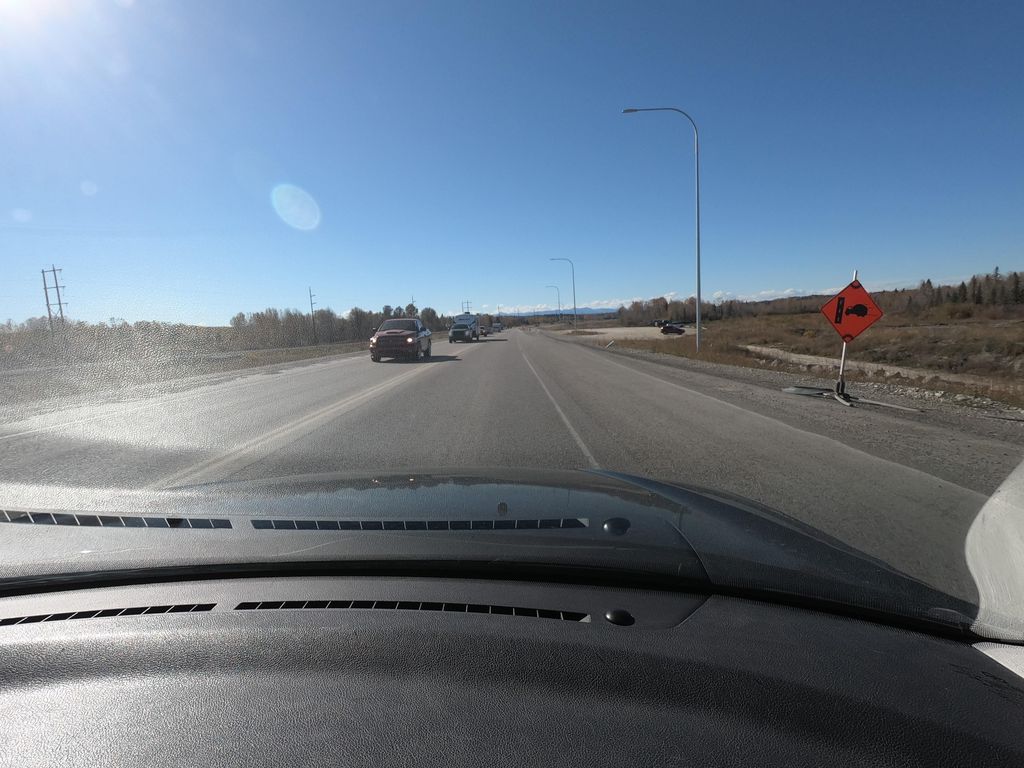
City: calgary